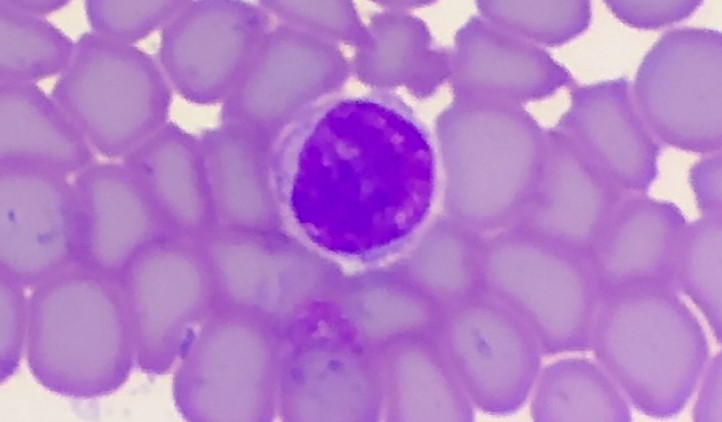
White blood cell type: Lymphocyte